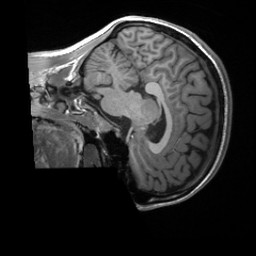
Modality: T1w
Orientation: sagittal
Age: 22
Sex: female
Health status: healthy
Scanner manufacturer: siemens
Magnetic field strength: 3 T
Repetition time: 2 s
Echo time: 0.00232 s